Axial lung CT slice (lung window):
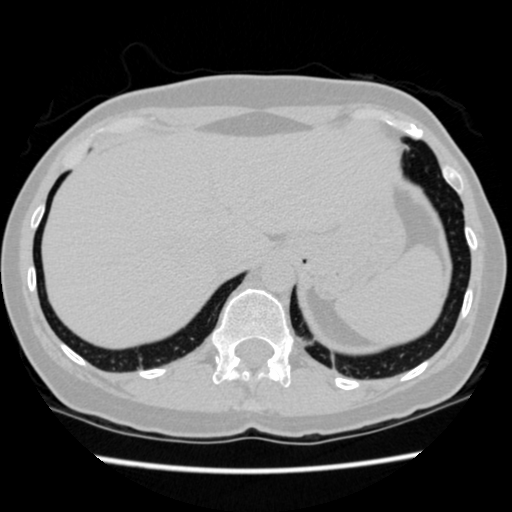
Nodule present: no